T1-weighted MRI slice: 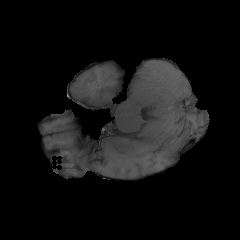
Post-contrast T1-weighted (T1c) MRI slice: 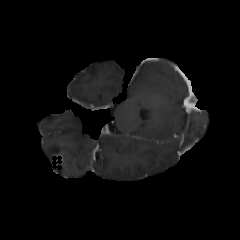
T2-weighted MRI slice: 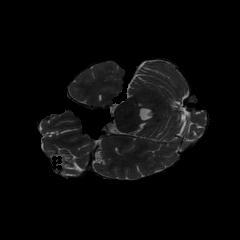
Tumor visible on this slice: no